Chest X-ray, AP view. Patient: 32 years old, sex M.
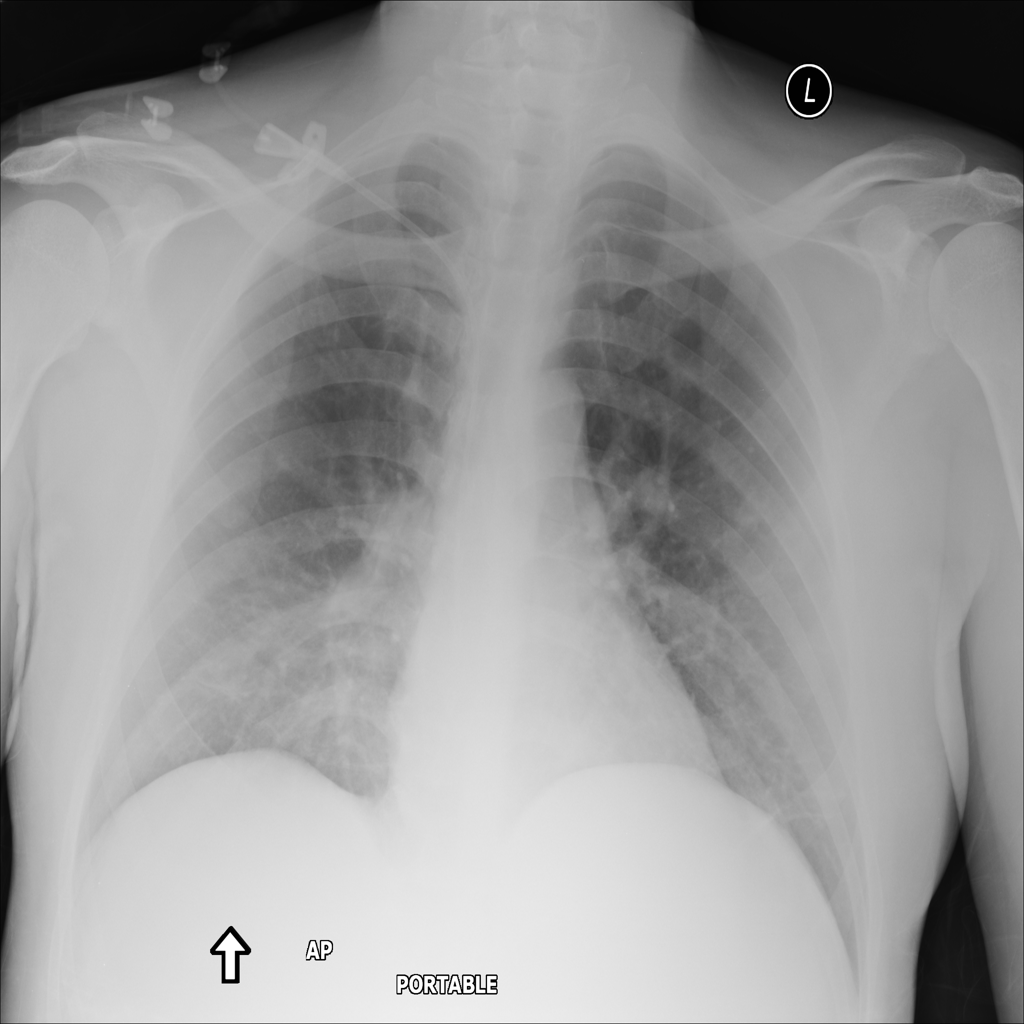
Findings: No Finding